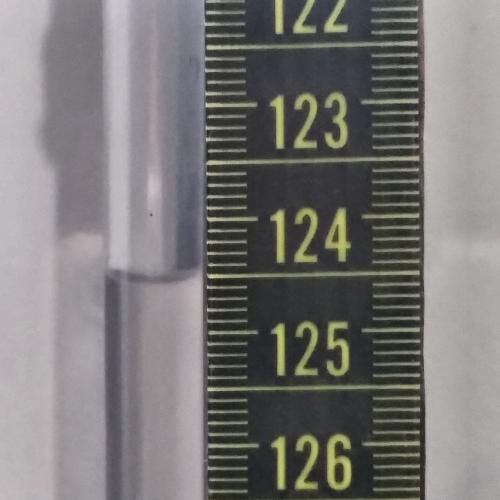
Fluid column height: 124.5 cm